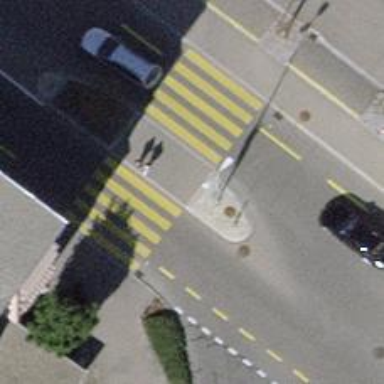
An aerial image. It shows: Railway crossing with traffic signals.